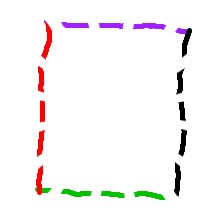
Shape: rectangle